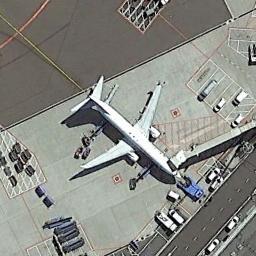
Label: airplane